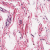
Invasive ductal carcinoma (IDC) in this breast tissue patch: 0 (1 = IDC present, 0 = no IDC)